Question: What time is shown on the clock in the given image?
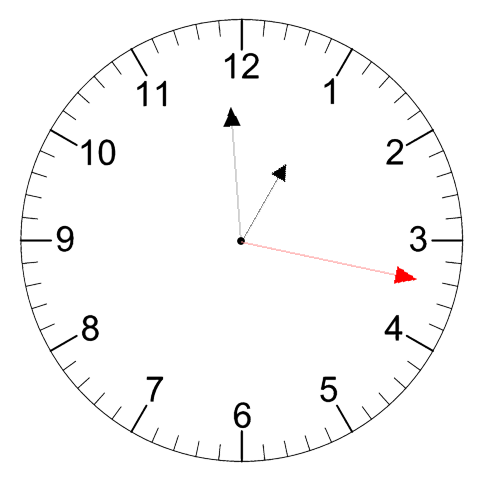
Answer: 12:59:17